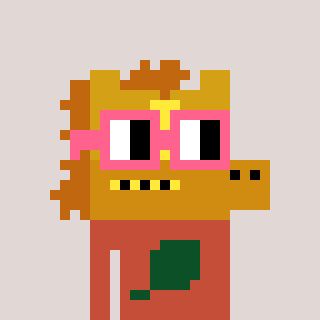
a pixel art character with square pink glasses, a yellow horse-shaped head and a rust-colored body on a warm background